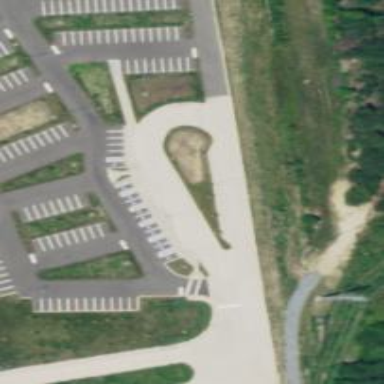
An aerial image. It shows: Parking space.